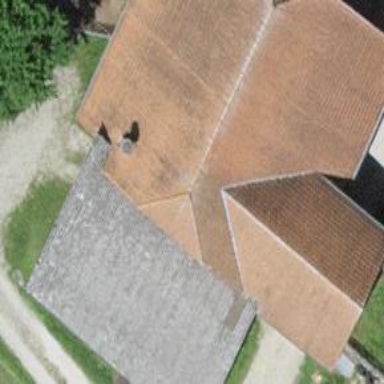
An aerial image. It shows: Rural barn.